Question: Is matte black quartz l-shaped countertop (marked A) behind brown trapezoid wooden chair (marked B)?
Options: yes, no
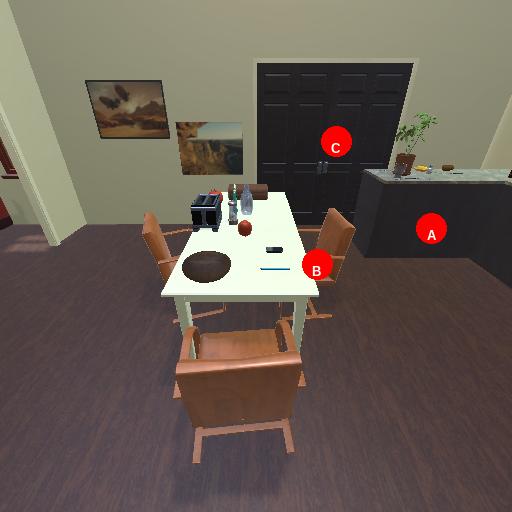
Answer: yes